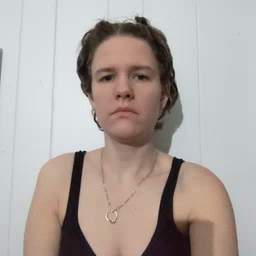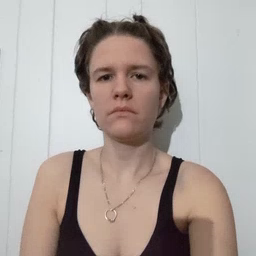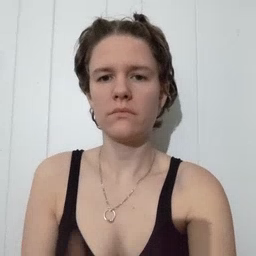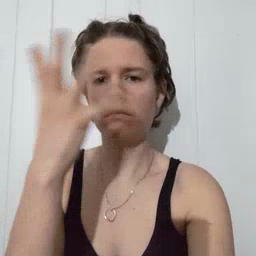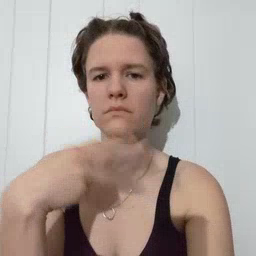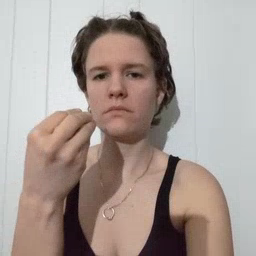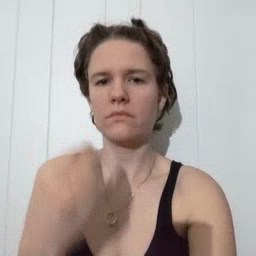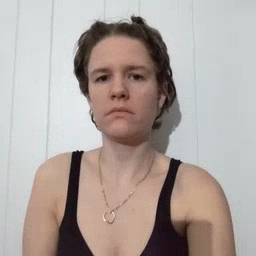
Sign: pretty